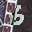
Label: 6